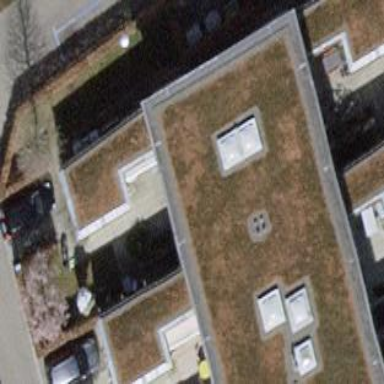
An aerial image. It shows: House with flat roof.